Question: I am generating web content to variable in PHP and i found out, that Chrome adding 3x tags at the beginning of content. So i that variable and still same result.
Source code:
'''
$productsselect = '<table border=0 style="Border-spacing:9px">';
...
var_dump($productsselect);
'''
Result:

Is it bug? Thanks for answer!
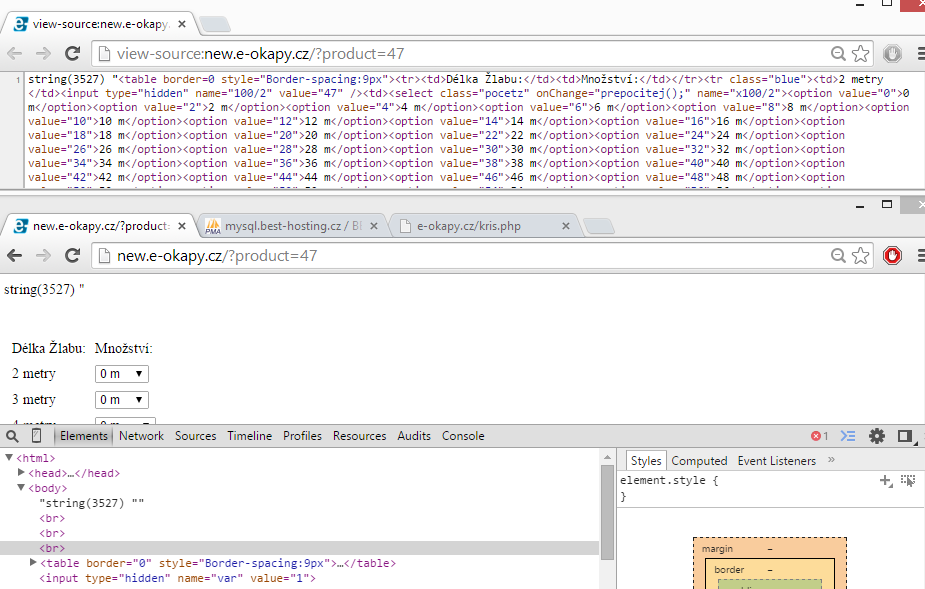
Answer: You are writing a '<br/>' after '</tr>' line 19
'''
$productsselect .= '</select></td></tr><br/>';
'''
Remove the '<br/>' and done!!